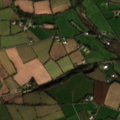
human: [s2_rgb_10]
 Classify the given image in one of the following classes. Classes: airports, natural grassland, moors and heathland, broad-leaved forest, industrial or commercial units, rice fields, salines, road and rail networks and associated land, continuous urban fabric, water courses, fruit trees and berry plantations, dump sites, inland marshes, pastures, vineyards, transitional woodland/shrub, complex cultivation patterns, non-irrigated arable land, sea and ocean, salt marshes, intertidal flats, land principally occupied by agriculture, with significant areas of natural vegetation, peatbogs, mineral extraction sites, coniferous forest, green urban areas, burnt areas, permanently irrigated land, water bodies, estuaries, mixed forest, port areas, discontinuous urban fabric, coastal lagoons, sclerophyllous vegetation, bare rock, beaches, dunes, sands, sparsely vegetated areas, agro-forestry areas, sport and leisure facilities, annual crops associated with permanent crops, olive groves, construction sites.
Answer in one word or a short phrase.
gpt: non-irrigated arable land, pastures